Question: I am creating an iPad app with splitview, here is the screen shot,

In this one, I want to update the values in the righthand side tableview, when I change the tab in the masterview controller (left hand side). Which will be the good aproach, Should I load another viewcontroller for each tab change? Is it possible? Or just update the table? For all the tab changes i want to display a tableview with different data.
I used following code, i can see the changes in the log, but the table is not getting updated.
'''
- (void)setDetailItem:(id)newDetailItem
{
if (_detailItem != newDetailItem) {
[_detailItem release];
_detailItem = [newDetailItem retain];
// Update the view.
[self configureView];
}
if (self.masterPopoverController != nil) {
[self.masterPopoverController dismissPopoverAnimated:YES];
}
}
- (void)configureView
{
// Update the user interface for the detail item.
if (isStudent) {
textStr = @"student";
NSLog(@"Student....%@",textStr);
[self.tableView reloadData];
}if (isTeachers) {
textStr = @"teacher";
NSLog(@"Teacher....%@",textStr);
[self.tableView reloadData];
}if (isPreference) {
textStr = @"preference";
NSLog(@"Preference....%@",textStr);
[self.tableView reloadData];
}if (isConfiguration) {
textStr = @"configuration";
NSLog(@"Configuration....%@",textStr);
[self.tableView reloadData];
}
}
'''
I am also tried
'''
[self performSelectorOnMainThread:@selector(refreshTableView) withObject:nil waitUntilDone:NO];
'''
Please share your ideas.
thanks :)
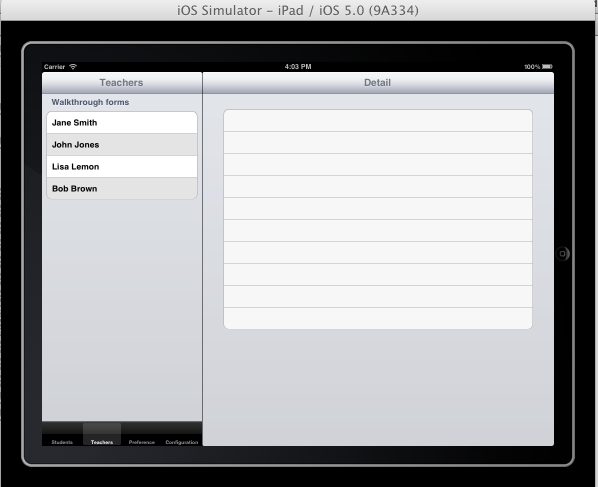
Answer: At last I found the issue myself, and I was really great to search for a solution. I have went through several forums and tutorials. Finally I figured out the issue. And in this <URL> understand.
Thanks :)